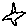
Label: star